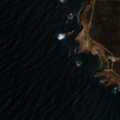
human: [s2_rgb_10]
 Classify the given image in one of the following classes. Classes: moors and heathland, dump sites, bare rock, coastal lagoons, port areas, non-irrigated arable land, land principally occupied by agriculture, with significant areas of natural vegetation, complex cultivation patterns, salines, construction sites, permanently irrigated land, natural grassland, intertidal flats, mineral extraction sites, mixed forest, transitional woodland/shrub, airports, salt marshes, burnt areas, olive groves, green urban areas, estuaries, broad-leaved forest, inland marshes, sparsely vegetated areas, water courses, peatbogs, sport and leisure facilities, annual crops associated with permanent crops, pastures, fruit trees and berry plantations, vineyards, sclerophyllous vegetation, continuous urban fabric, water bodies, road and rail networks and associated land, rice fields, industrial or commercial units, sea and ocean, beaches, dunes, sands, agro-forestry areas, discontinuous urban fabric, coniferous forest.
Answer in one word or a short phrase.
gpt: sclerophyllous vegetation, bare rock, sea and ocean